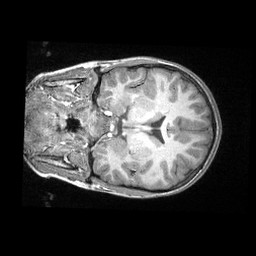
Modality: T1w
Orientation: coronal
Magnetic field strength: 3 T